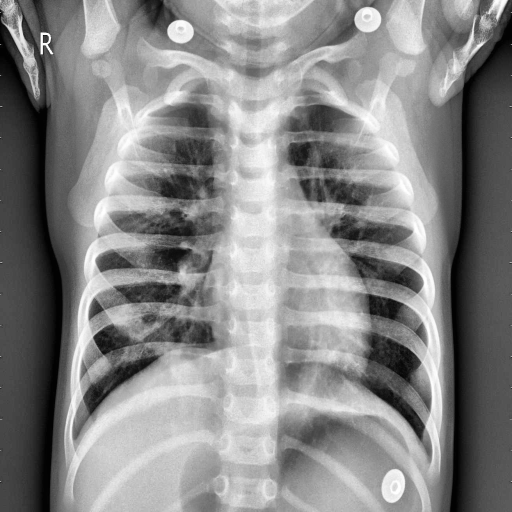
Finding: PNEUMONIA